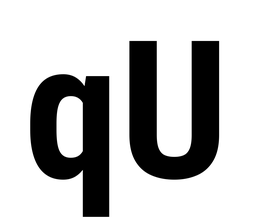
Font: Roboto_Condensed_Bold